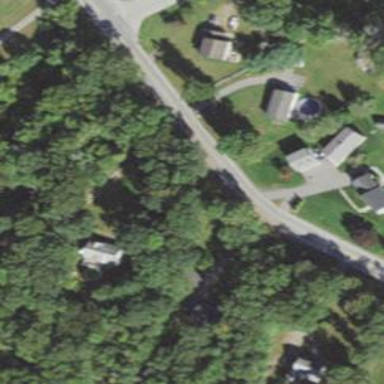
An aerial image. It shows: Residential driveway serving as service road.